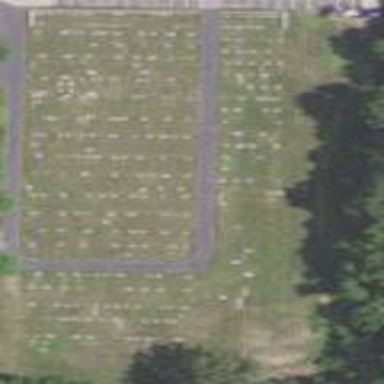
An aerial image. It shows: Cemetery.